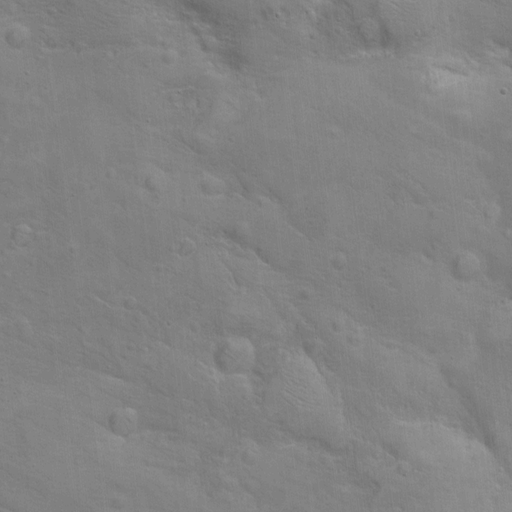
Classes present: Background